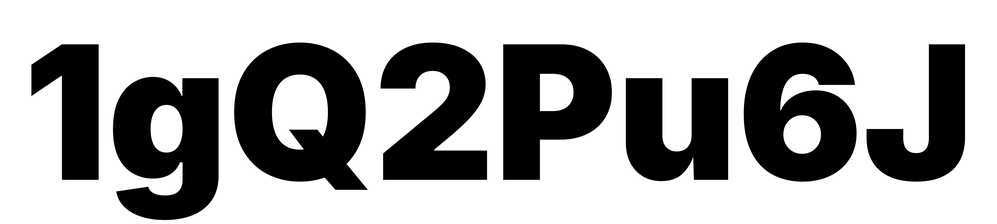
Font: Inter_Black